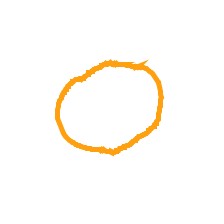
Shape: circle